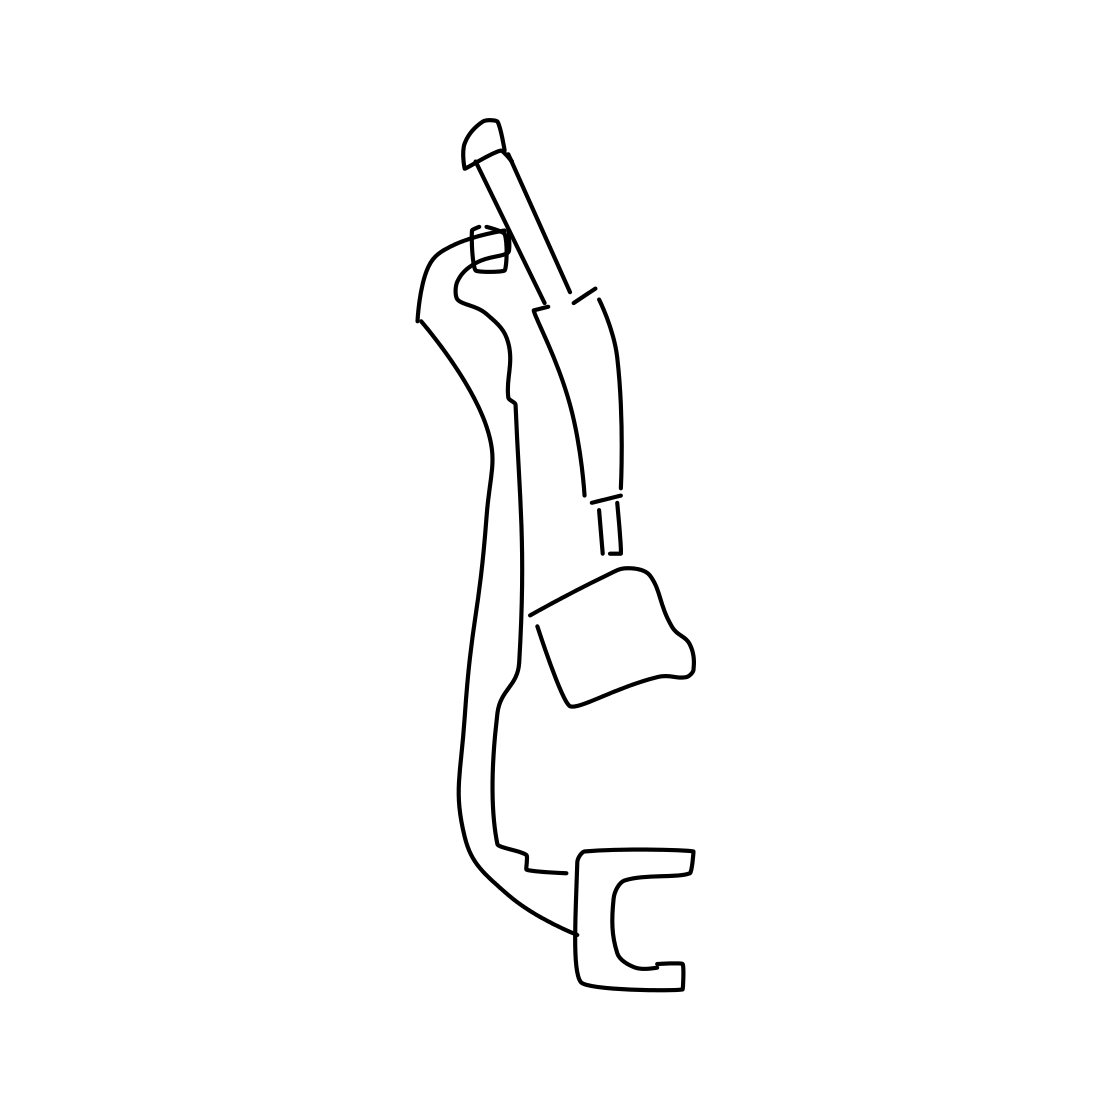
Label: microscope